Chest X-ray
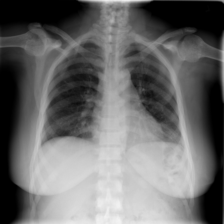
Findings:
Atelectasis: negative
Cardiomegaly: negative
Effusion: negative
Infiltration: positive
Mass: negative
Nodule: negative
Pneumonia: negative
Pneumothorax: negative
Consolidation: negative
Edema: negative
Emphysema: negative
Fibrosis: negative
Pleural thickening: negative
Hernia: negative